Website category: jobs
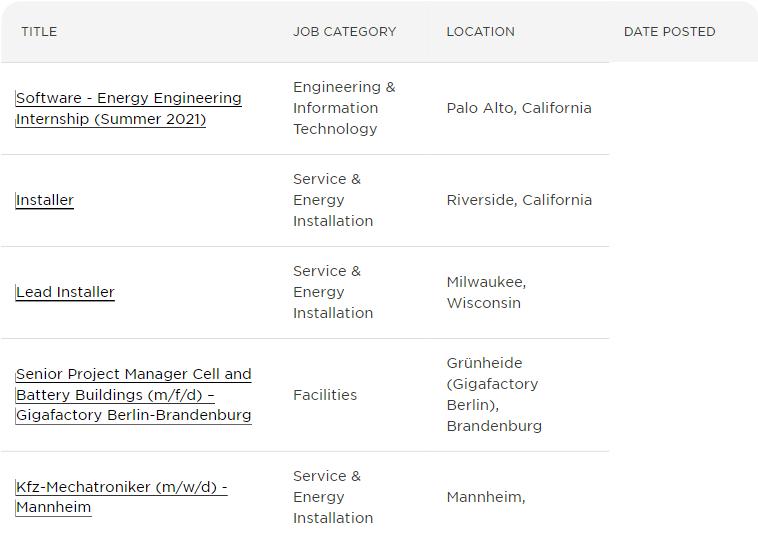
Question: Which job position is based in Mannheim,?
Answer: Kfz-Mechatroniker (m/w/d) - Mannheim

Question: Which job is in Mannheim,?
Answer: Kfz-Mechatroniker (m/w/d) - Mannheim

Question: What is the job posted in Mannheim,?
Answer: Kfz-Mechatroniker (m/w/d) - Mannheim

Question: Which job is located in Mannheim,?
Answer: Kfz-Mechatroniker (m/w/d) - Mannheim